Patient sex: F
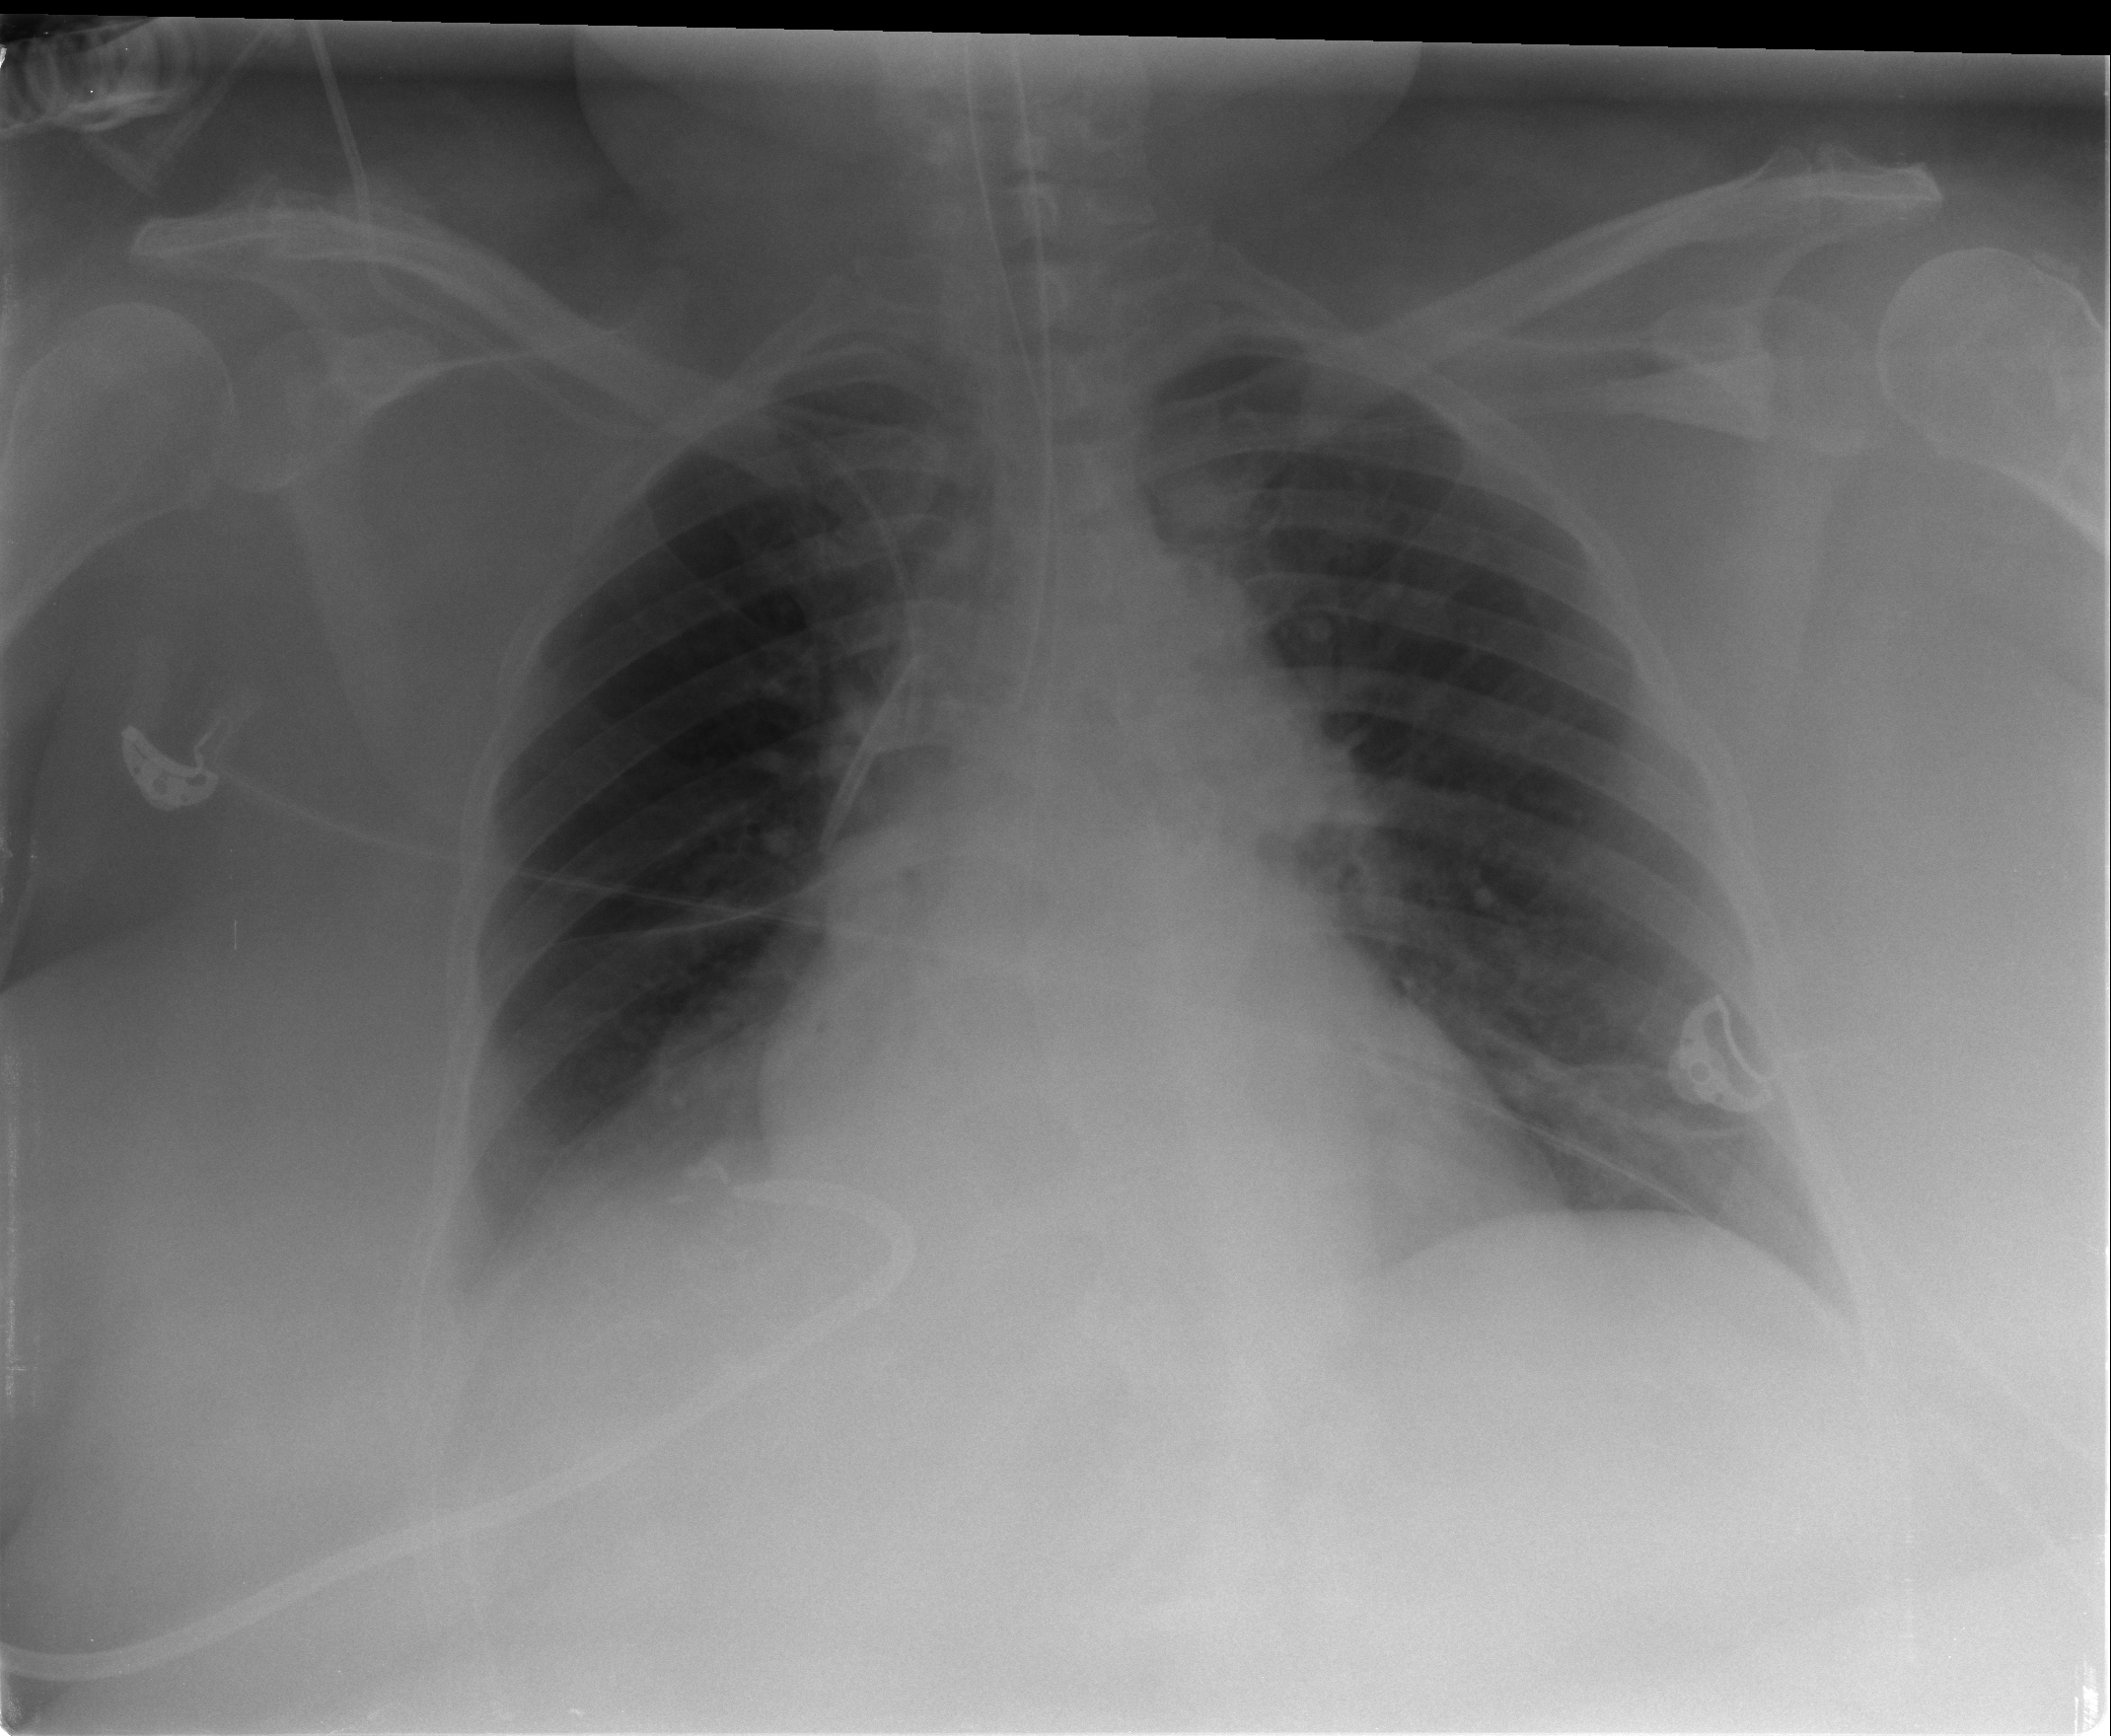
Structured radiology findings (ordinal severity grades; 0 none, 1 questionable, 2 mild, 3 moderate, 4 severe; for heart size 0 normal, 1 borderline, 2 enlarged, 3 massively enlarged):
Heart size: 1
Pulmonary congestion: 0
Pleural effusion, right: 2
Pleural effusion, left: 0
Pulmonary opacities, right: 0
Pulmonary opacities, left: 0
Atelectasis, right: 2
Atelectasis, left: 0